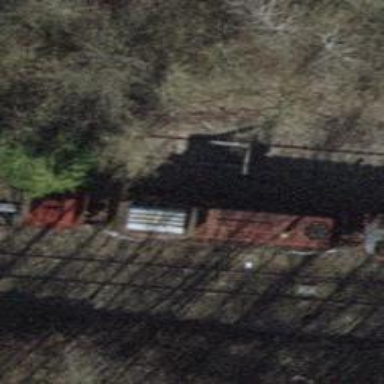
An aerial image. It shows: Railway buffer stop.